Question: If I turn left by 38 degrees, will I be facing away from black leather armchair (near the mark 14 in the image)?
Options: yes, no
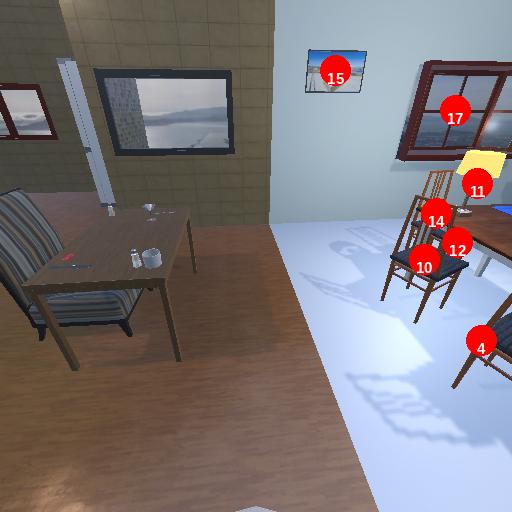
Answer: yes